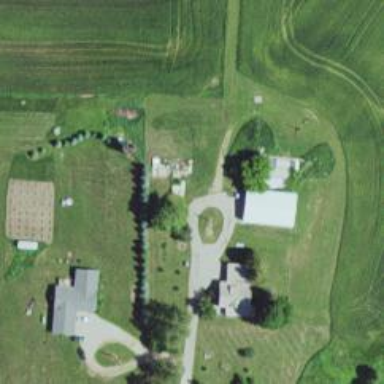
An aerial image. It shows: Driveway leading to service road.